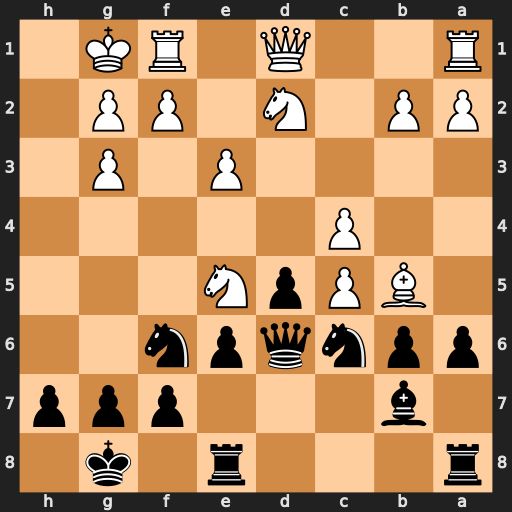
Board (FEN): r3r1k1/1b3ppp/ppnqpn2/1BPpN3/2P5/4P1P1/PP1N1PP1/R2Q1RK1
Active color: b
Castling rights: -
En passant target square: -
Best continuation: Qxe5 Bxc6 Bxc6